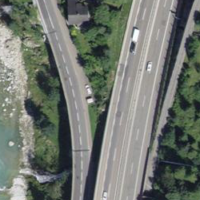
EUNIS habitat code: 57
Species observed at this site:
Ptyonoprogne rupestris